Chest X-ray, PA view. Patient: 64 years old, sex F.
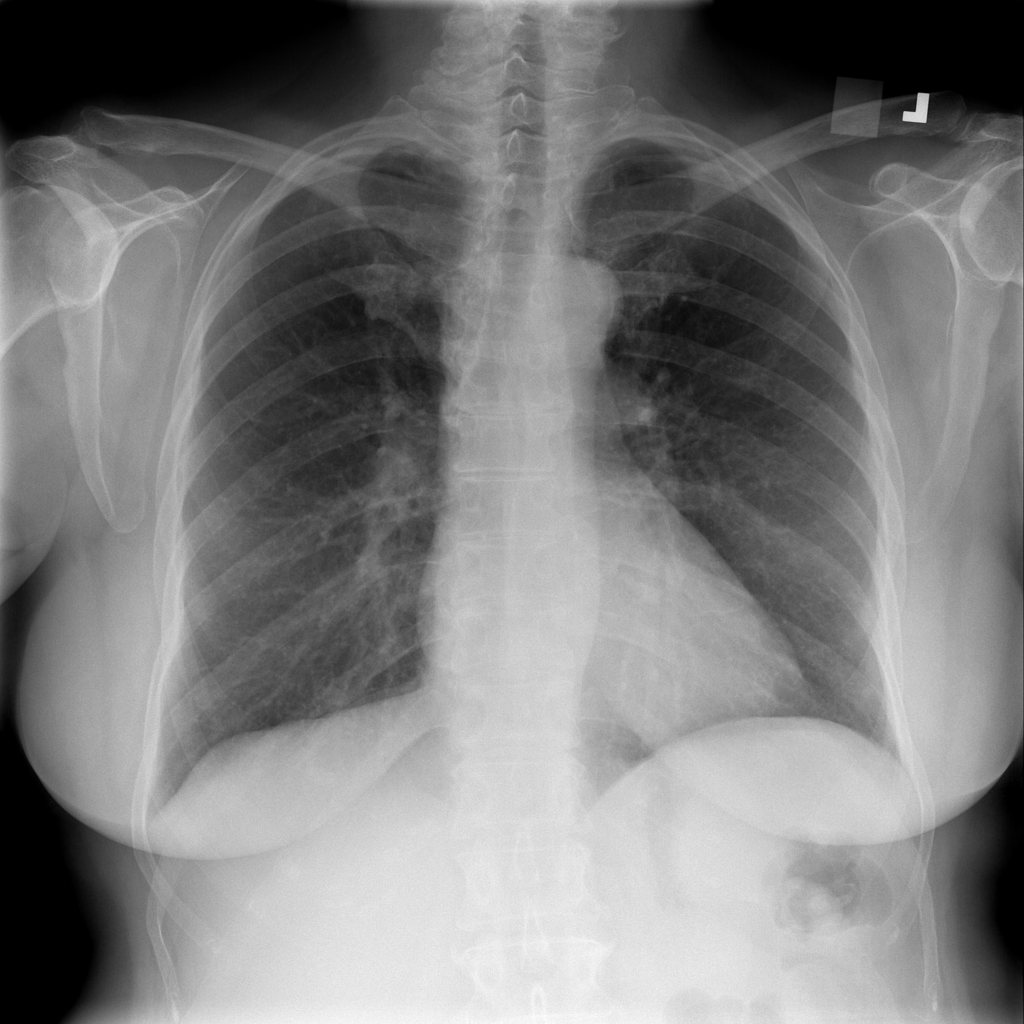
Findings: No Finding